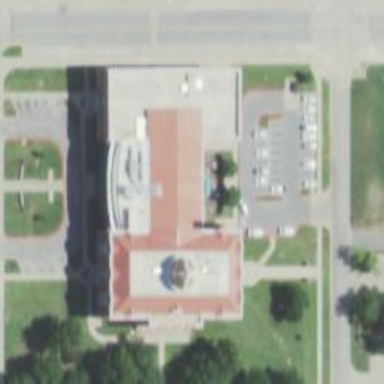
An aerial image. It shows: Town hall building.